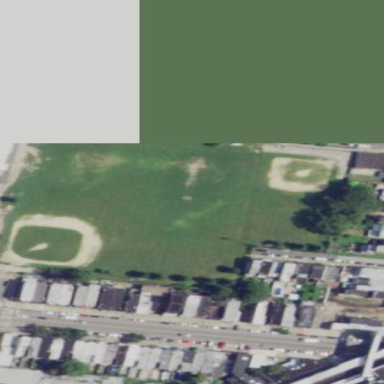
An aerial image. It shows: Soccer pitch designated for leisure and sports activities.